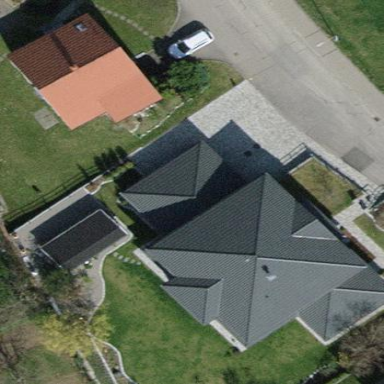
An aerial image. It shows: Detached building.